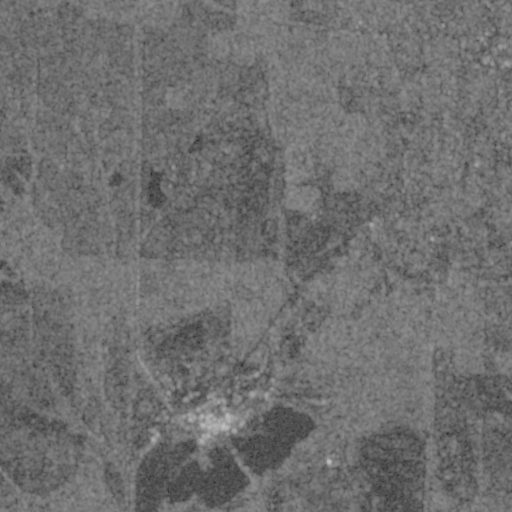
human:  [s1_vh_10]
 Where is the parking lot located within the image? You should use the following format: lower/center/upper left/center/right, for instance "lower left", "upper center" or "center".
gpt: The parking lot is located in the upper right of the image.
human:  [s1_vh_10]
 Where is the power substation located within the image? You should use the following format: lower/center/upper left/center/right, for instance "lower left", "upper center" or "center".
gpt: The power substation is located in the lower center of the image.
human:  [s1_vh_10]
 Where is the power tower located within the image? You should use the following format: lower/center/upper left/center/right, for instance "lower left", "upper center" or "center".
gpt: The power tower is located in the lower center of the image.
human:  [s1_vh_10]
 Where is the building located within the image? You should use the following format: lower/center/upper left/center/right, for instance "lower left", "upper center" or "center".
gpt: The building is located in the upper right of the image.
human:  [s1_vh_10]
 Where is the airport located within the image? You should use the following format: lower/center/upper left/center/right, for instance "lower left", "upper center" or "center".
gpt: There is no airport in the image.

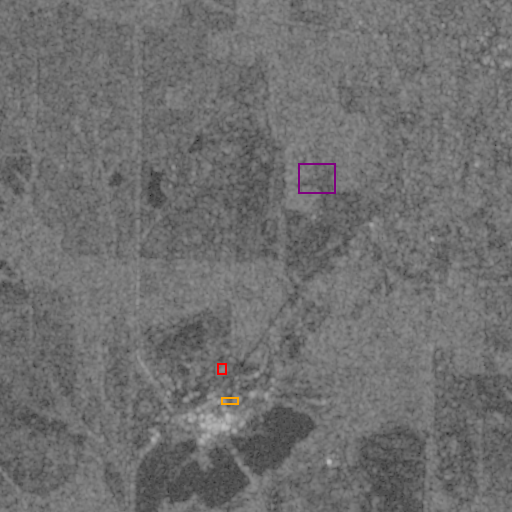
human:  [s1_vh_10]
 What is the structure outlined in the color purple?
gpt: The structure outlined in purple is a park.
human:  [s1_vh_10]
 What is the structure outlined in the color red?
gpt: The structure outlined in red is a power substation.
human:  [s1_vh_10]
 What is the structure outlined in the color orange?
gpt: The structure outlined in orange is a building.
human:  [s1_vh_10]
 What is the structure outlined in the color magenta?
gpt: There is no magenta outline.